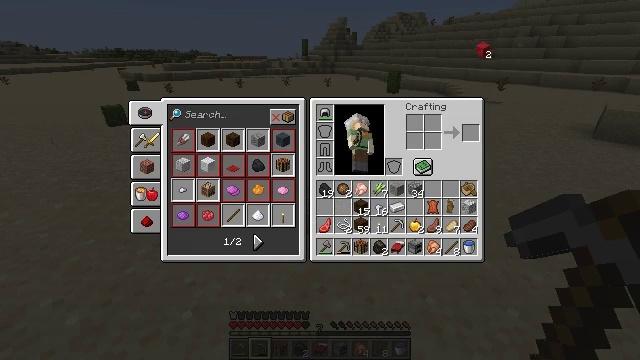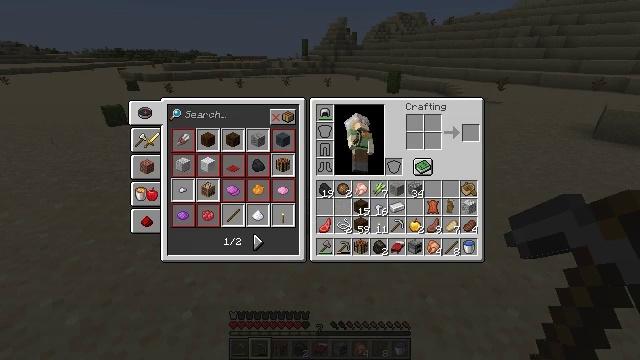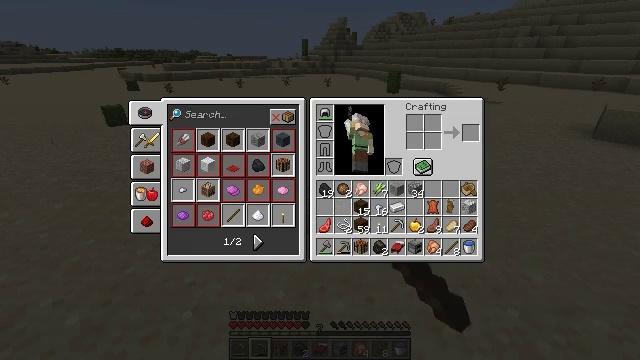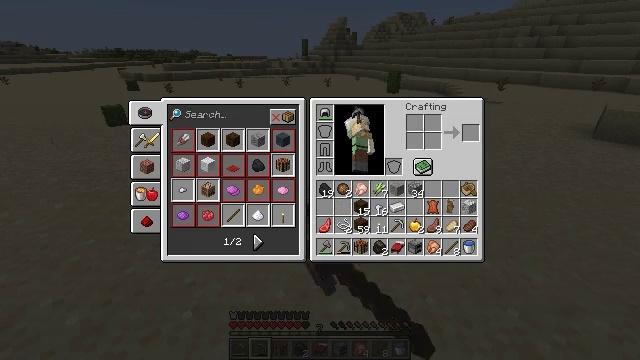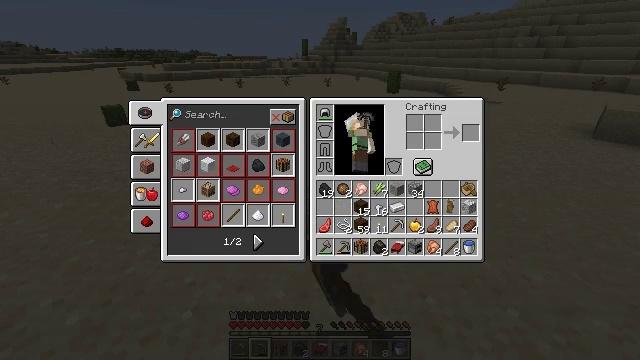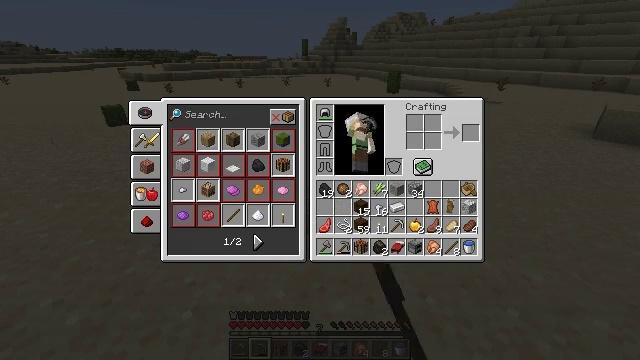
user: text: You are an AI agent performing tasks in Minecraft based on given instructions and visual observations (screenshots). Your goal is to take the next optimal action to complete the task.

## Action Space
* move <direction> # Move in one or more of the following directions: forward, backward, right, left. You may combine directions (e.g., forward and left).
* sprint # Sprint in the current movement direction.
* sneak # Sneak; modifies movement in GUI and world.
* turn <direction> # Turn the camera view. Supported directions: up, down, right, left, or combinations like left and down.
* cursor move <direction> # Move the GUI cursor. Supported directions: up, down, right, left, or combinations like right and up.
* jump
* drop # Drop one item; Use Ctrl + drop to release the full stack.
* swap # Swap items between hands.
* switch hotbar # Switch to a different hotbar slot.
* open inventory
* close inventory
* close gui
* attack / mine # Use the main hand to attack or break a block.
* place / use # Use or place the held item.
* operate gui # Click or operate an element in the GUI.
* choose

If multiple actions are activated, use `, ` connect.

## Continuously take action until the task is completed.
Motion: motion action
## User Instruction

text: Drop a red wool.
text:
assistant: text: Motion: no_op
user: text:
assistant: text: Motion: no_op
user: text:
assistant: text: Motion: cursor move down
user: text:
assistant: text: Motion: cursor move down
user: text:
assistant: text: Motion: no_op
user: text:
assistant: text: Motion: no_op